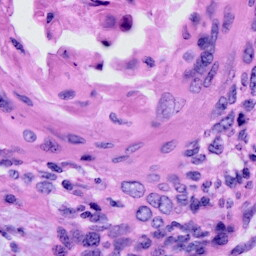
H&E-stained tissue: Cervix